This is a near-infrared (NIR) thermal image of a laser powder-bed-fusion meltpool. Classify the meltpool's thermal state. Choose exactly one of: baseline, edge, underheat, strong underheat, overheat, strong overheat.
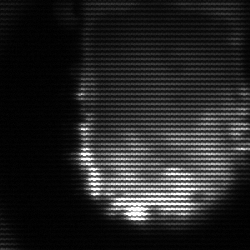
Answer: baseline